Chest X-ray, PA view. Patient: 45 years old, sex M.
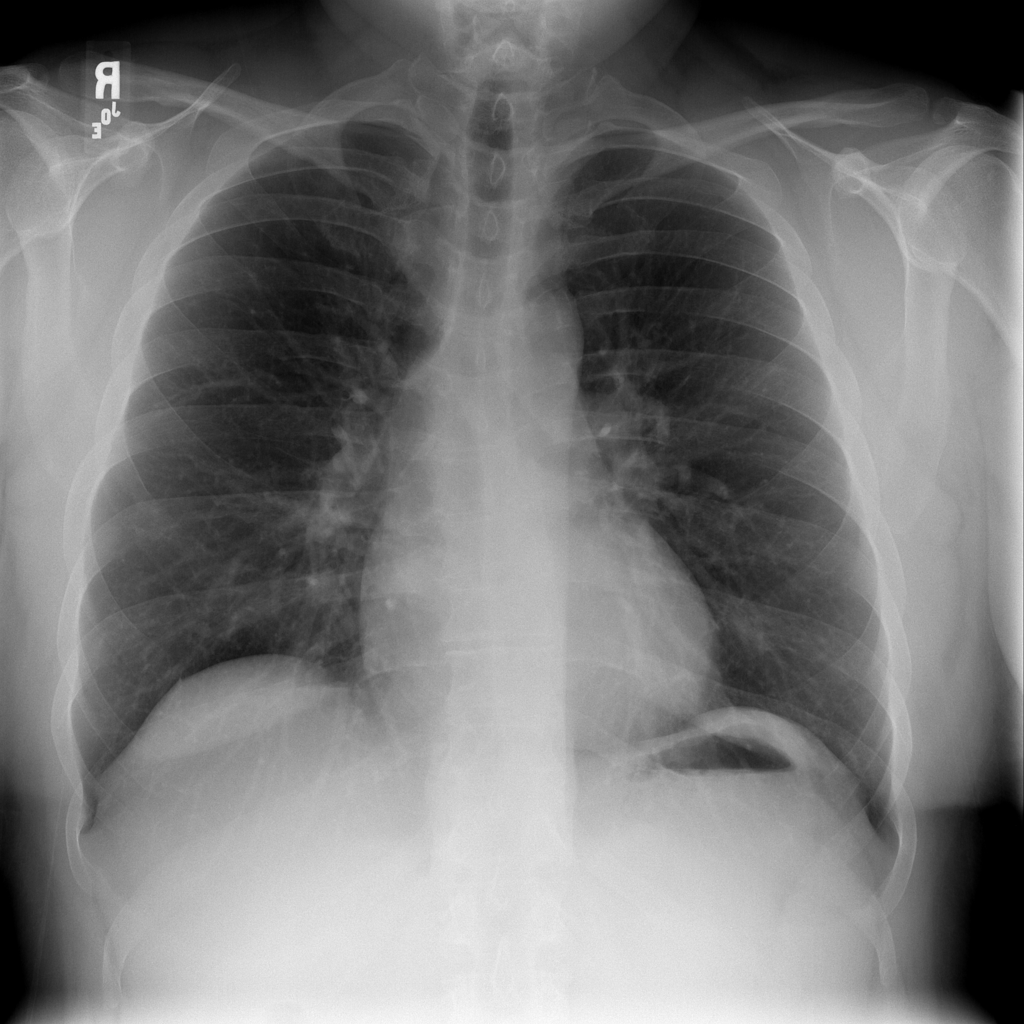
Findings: Infiltration